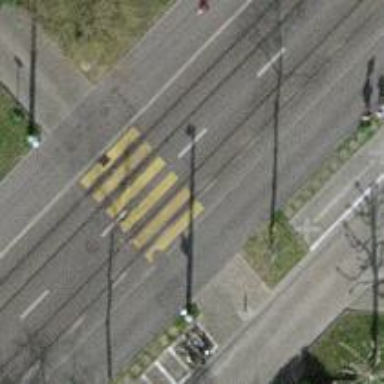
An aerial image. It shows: Zebra crossing for pedestrians.